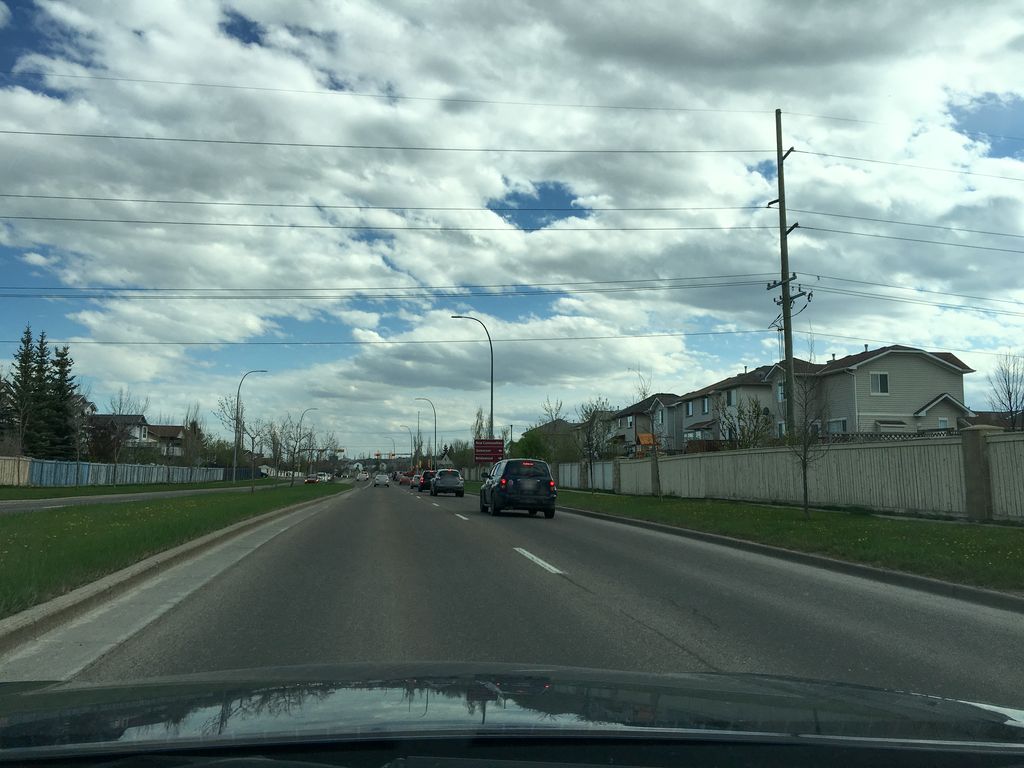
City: calgary